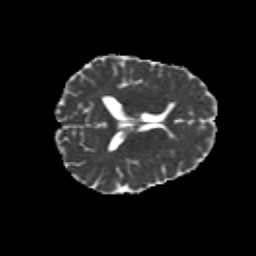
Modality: MD
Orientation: axial
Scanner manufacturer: siemens
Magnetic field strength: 3 T
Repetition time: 6.8 s
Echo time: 0.093 s